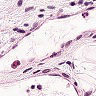
Metastatic tissue present: no